Interaction volume radius: 5 \u00c5
Interaction volume height: 20 \u00c5
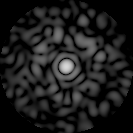
Disorder parameter: 0.7649